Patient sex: M
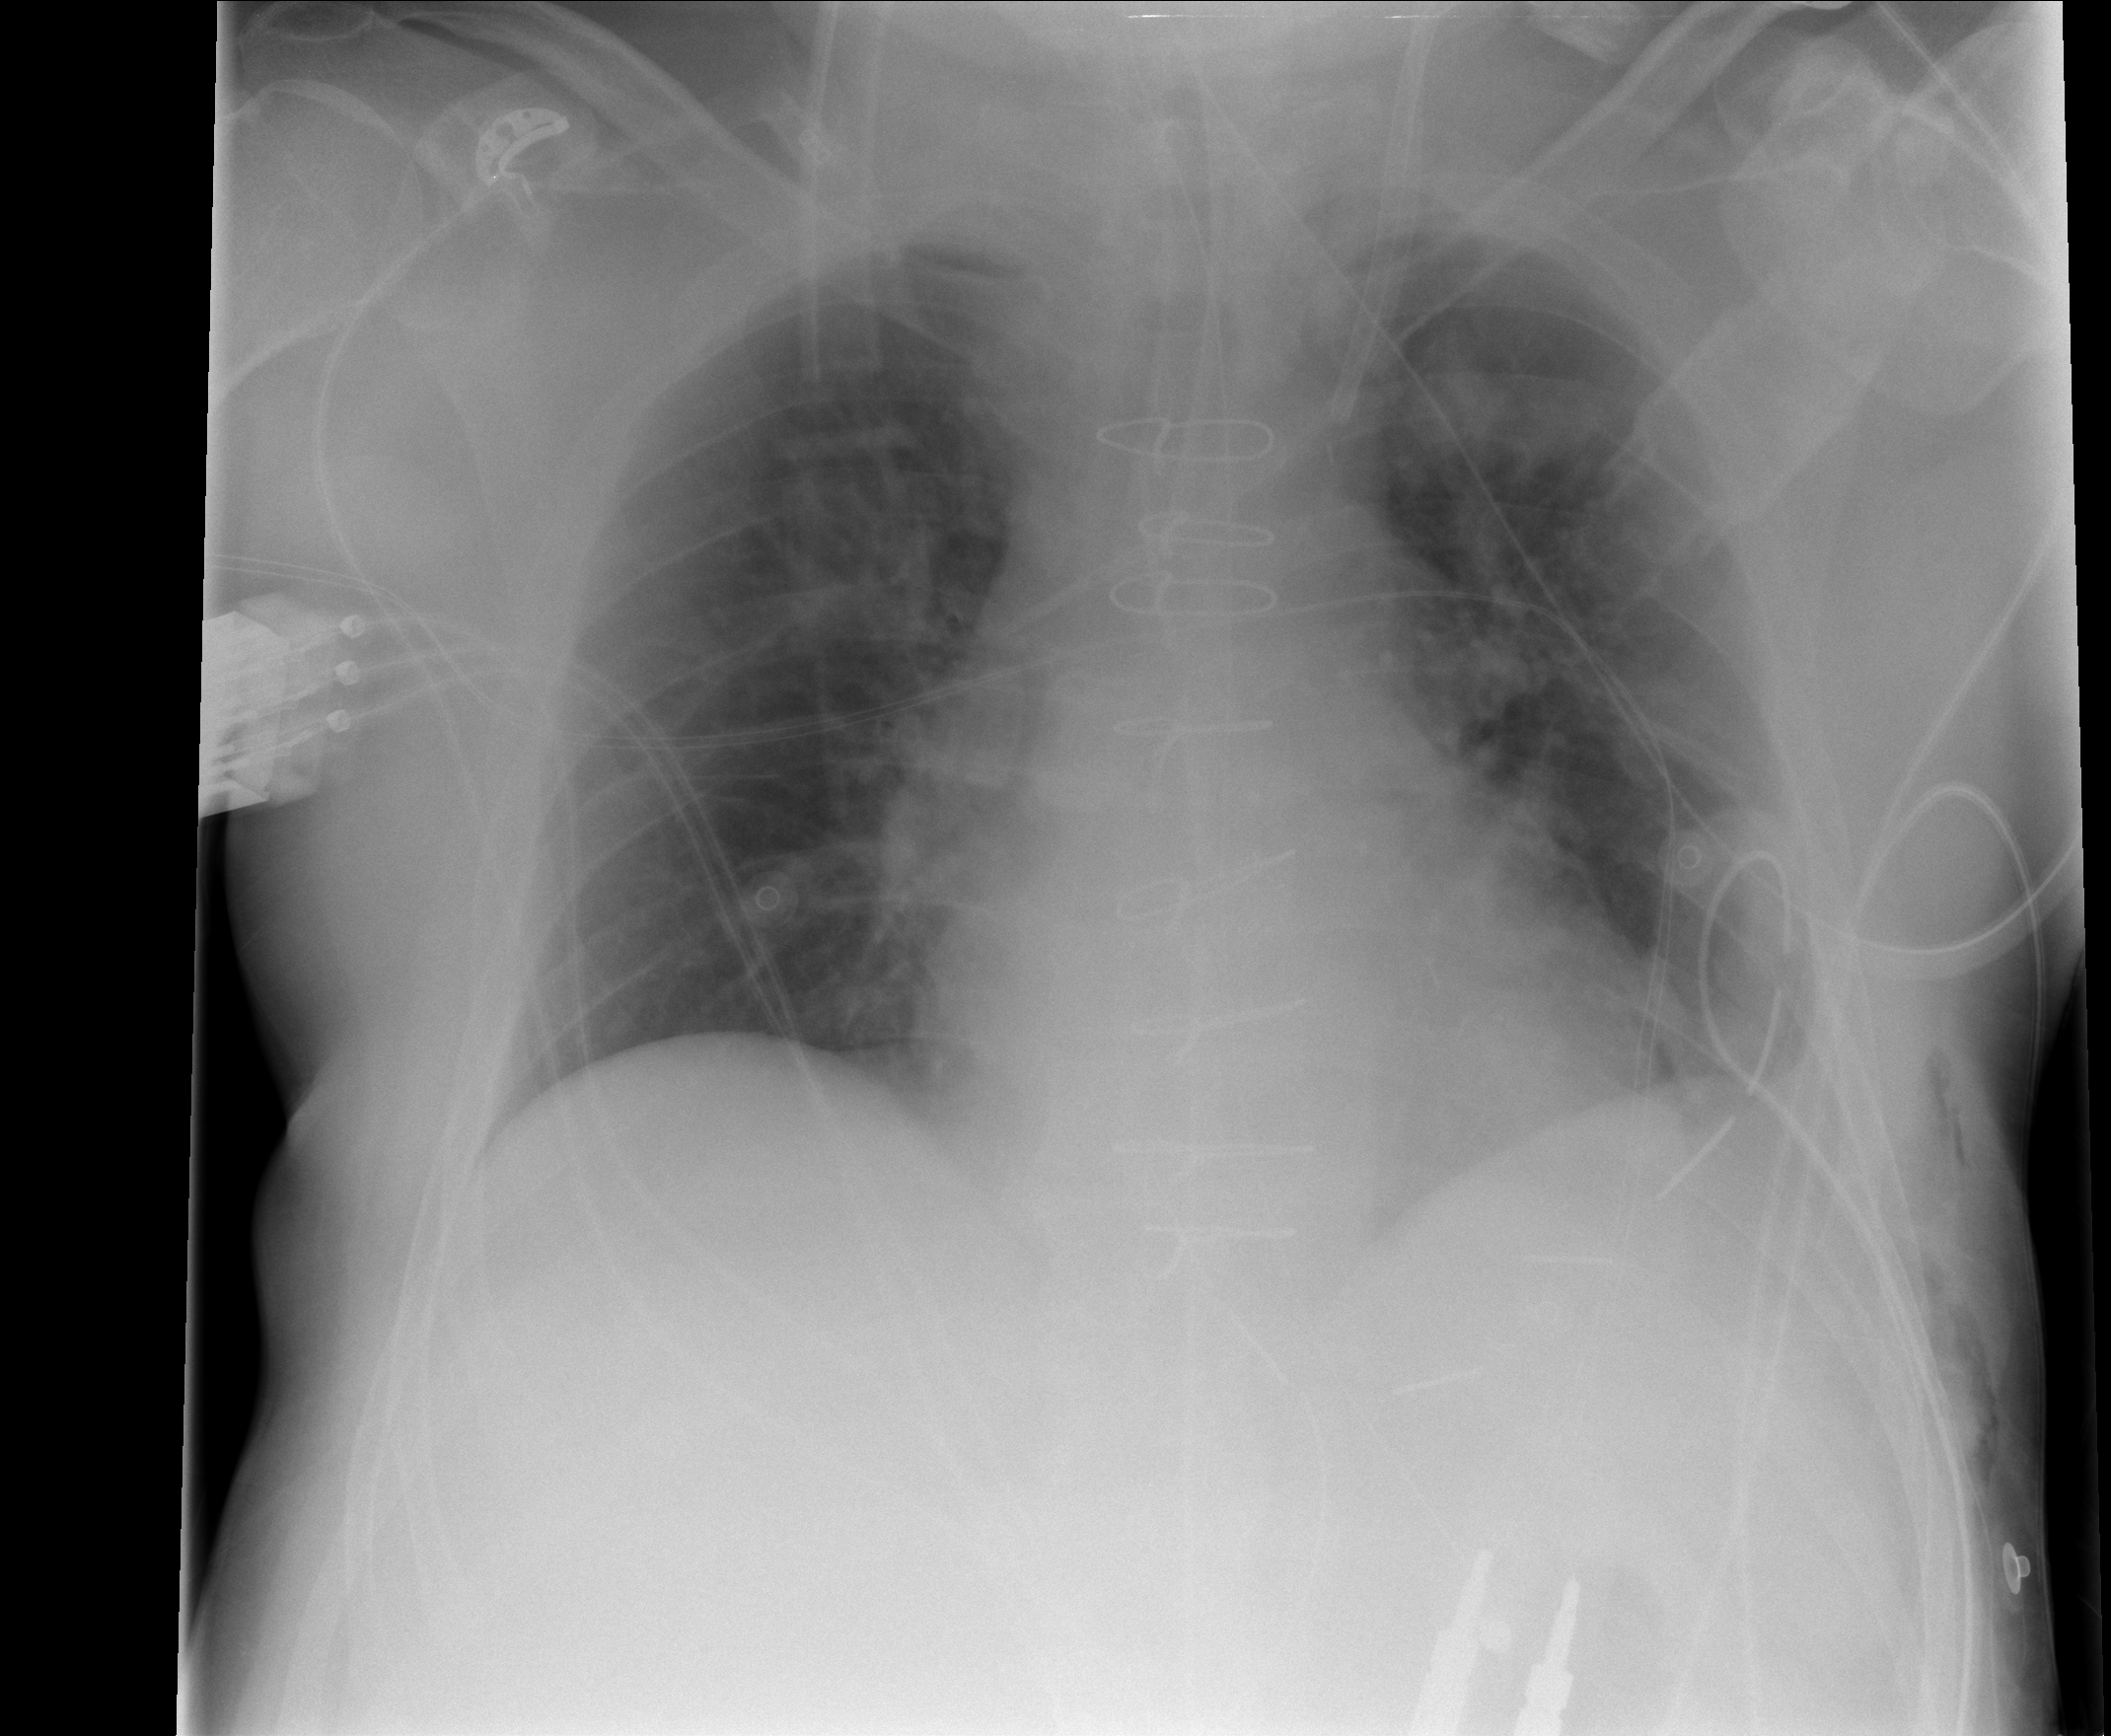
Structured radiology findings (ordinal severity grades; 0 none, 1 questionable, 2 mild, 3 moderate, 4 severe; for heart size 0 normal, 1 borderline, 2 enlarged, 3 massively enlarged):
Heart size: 2
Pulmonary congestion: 0
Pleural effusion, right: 0
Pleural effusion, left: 1
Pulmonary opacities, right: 0
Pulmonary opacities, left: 0
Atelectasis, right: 0
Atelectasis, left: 2